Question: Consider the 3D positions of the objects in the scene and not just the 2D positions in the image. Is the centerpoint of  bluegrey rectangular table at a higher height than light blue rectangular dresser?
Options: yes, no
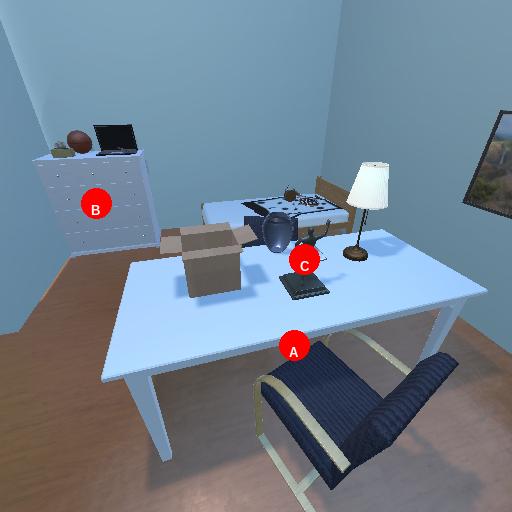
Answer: yes